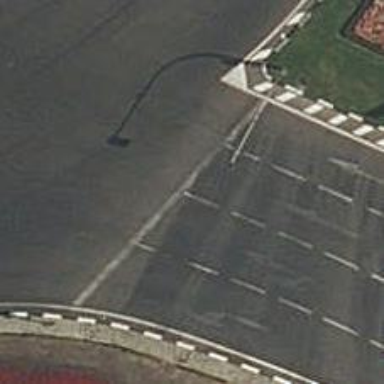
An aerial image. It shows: Road with traffic signals.